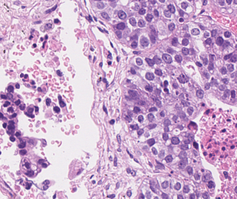
Tumor epithelial tissue: yes
Tumor-associated stroma tissue: yes
Normal tissue: no